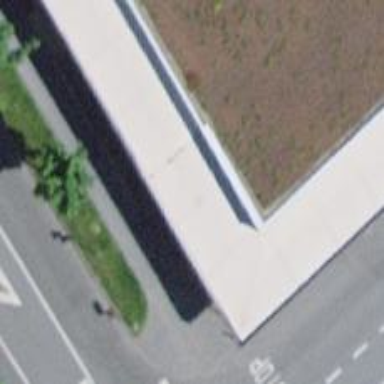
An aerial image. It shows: Bicycle parking area with wall loops.